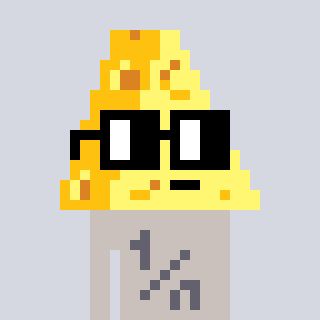
a pixel art character with square black glasses, a cheese-shaped head and a foggrey-colored body on a cool background